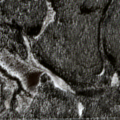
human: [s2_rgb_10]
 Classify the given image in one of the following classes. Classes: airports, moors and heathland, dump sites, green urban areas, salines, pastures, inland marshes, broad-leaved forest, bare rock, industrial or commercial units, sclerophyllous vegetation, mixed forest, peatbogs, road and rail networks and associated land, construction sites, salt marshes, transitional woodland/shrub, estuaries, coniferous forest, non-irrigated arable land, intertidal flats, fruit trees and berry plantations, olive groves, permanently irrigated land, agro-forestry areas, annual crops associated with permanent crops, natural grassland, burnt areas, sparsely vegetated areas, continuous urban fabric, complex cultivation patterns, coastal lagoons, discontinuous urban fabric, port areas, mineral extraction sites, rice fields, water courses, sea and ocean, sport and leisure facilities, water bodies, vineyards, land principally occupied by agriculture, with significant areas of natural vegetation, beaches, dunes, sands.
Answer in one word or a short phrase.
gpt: coniferous forest